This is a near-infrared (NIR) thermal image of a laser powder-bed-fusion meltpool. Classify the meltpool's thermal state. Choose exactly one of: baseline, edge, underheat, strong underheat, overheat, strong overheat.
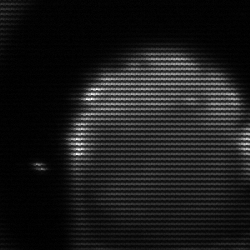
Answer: edge